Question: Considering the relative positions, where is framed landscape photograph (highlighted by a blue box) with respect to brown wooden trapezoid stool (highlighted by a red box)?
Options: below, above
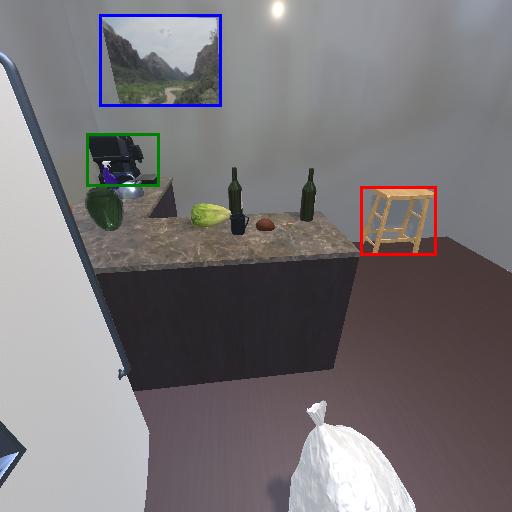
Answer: below